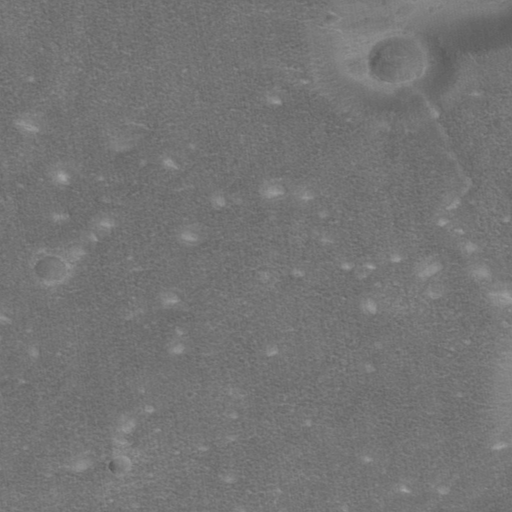
Objects detected: cone, cone